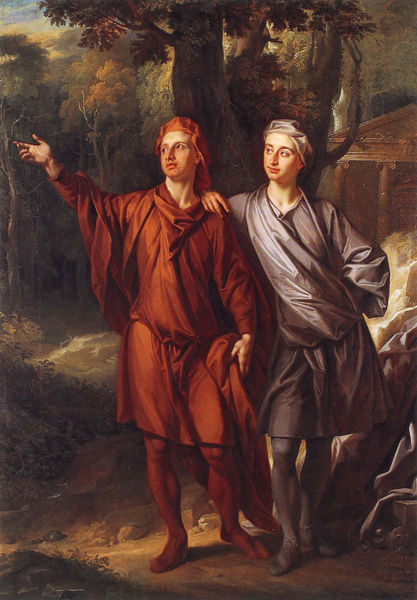
Titel: The 3rd Earl of Shaftesbury and the Horn. Maurice Ashley-Cooper
Künstler: John Closterman
Institution: London, National Portrait Gallery
Schlagwörter: baum, hand, bäume, landschaft, braun, geste, grau, männer, säulen, gebäude, rot, weg, wiese, jung, kappen, arm, kleidung, präsentation, gelehrte, natur, gewand, stoffe, gewänder, paar, renaissance, wald, zwei, violett, dichter, glatze, strümpfe, künstler, wanderer, dante, erhoben, umhänge, kutten, strumpfhosen, tempel, brüder, waldweg, poesie, jünglinge, vergil, schauend